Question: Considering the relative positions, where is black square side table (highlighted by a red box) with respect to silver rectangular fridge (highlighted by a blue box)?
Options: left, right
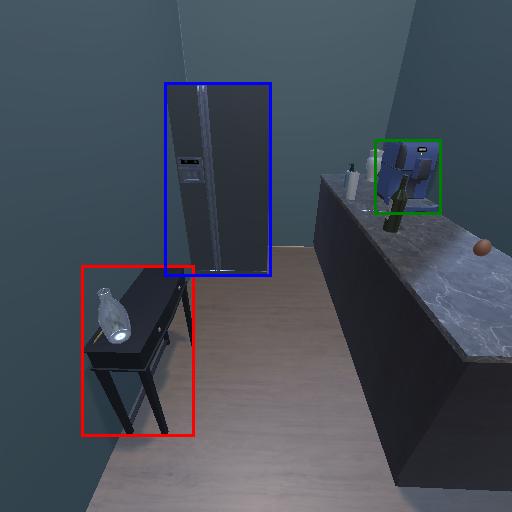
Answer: left